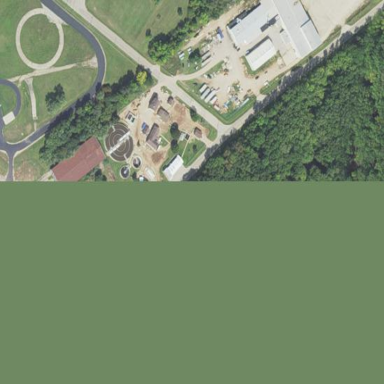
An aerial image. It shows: Wastewater plant.